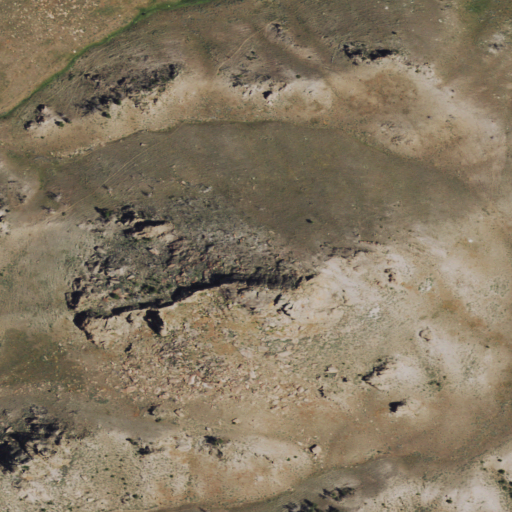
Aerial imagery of mountain in Wyoming named Saddle Rock containing shrub, grassland, and evergreen forest